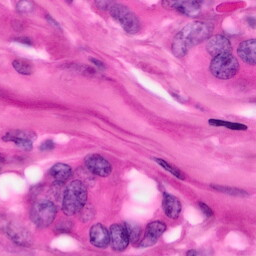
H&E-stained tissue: Pancreatic